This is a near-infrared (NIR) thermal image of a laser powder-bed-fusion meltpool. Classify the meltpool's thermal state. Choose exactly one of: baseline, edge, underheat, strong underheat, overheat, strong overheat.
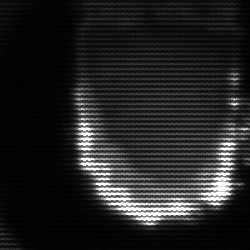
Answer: baseline